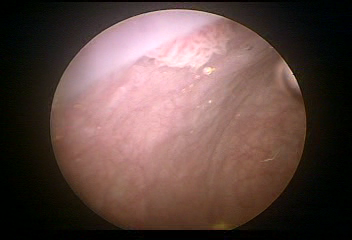
Modality: WLC
Class: Malignant
Subclass: HighGradePapillary
Lesion: L1
Stage: Ta
Morphology: Papillary
Bladder cancer association: Yes
Annotated structures: Tumor